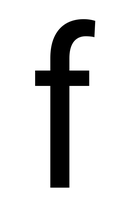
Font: Roboto_Condensed_Regular